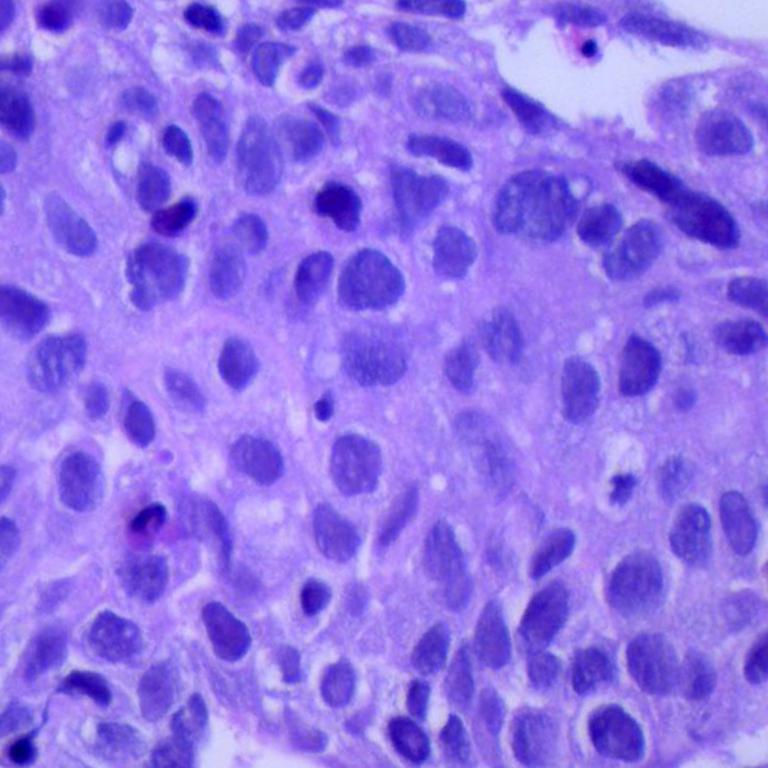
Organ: lung
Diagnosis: squamous carcinomas